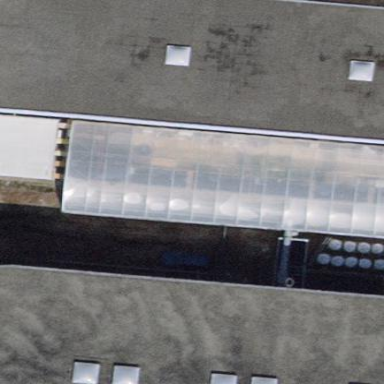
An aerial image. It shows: View of roof of building.